Question: I am trying to correct a typo i.e. spelling mistake in the name of of github fork I have created. Drop a "t" from 'gwt-hightchart-dashboard-demo' to 'gwt-highchart-dashboard-demo'
I am not able to find out how to do this simple exercise after going through a few google/stackoverflow search.
1. Is this possible?
2. Is this possible via GitHub web GUI? How?
3. Is this possible via GitHub Windows GUI? How?
4. Is this possible via Git command prompt? How?
Reference the image below.

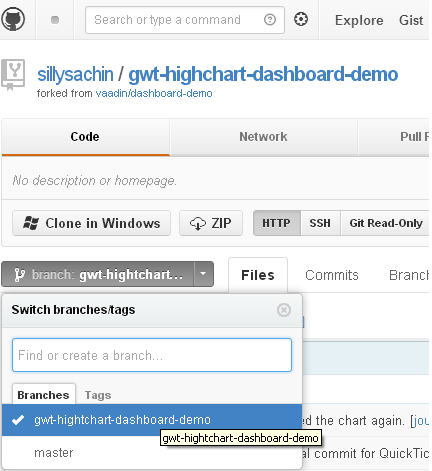
Answer: I don't think its possible to do this via the GUI yet but you can do this locally and push changes:
'''
git branch -m gwt-hightchart-dashboard-demo gwt-highchart-dashboard-demo
'''
You can just use the built in branch renaming facility to do this
'''
git branch -m old_name new_name
'''